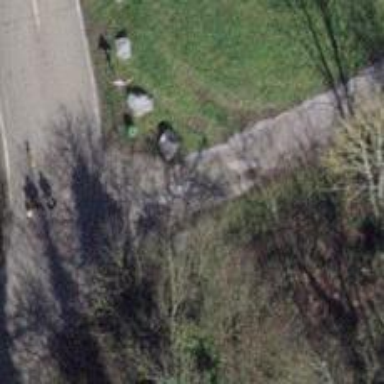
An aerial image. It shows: Bollard barrier.